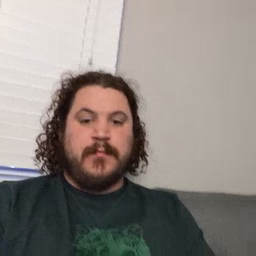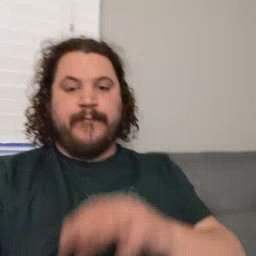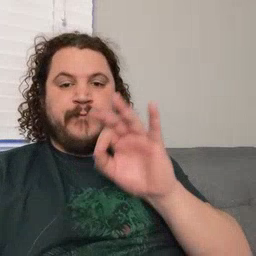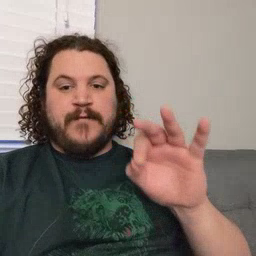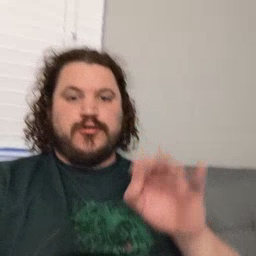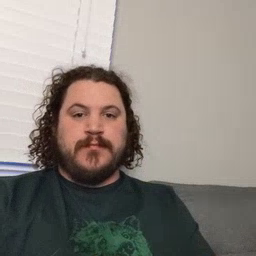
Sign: frenchfries